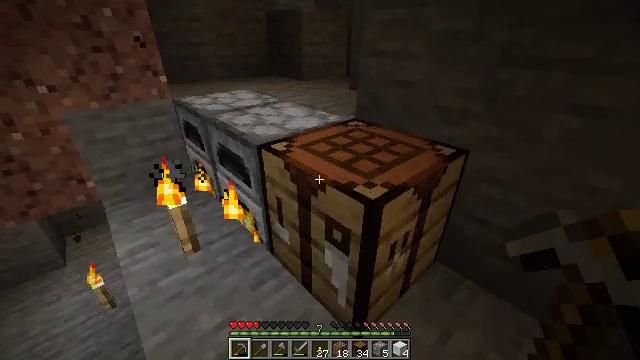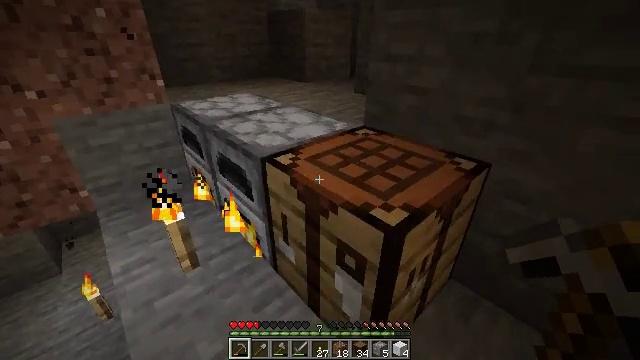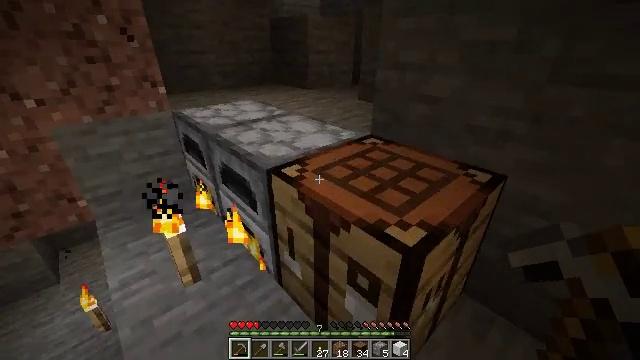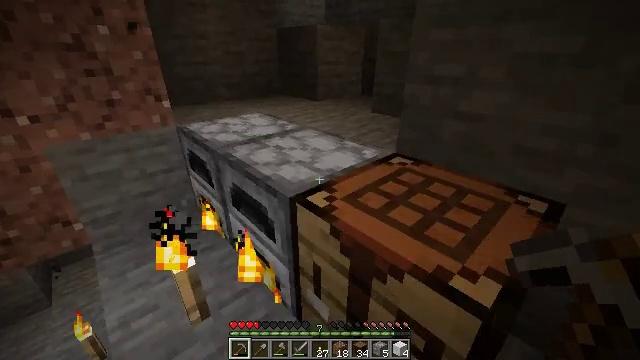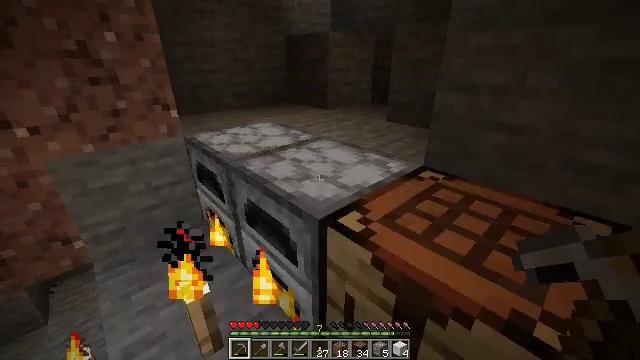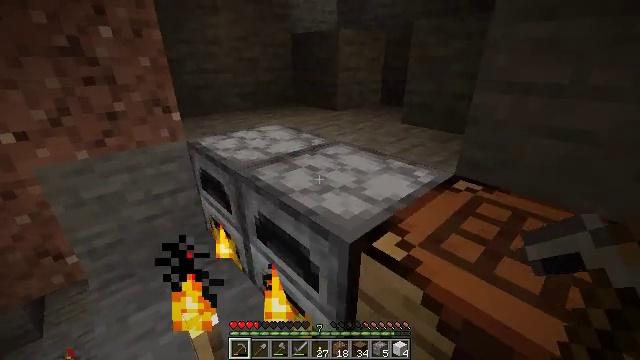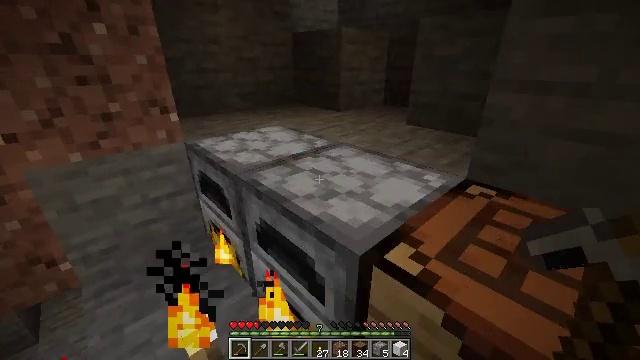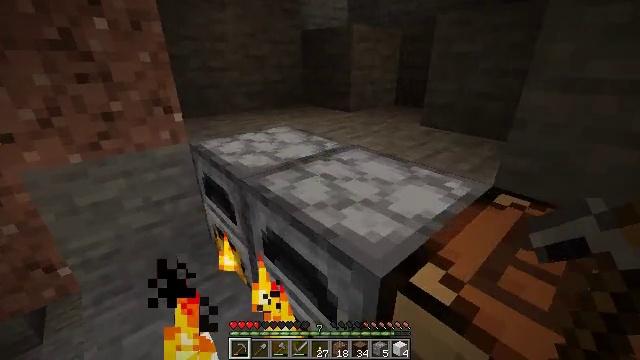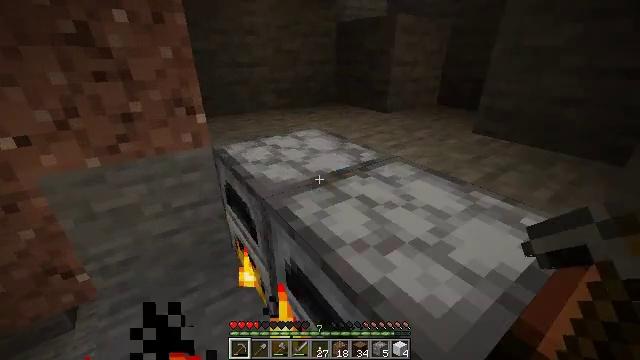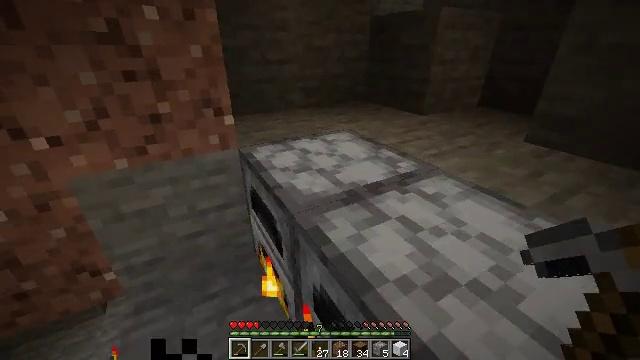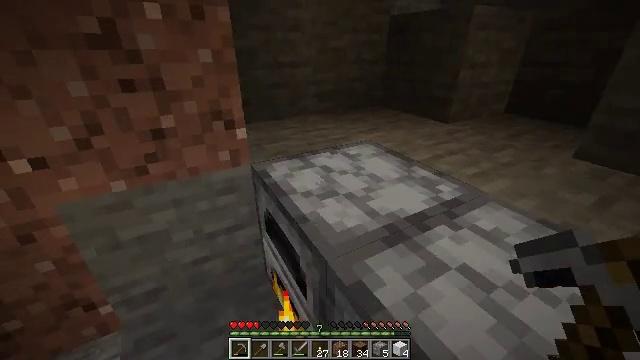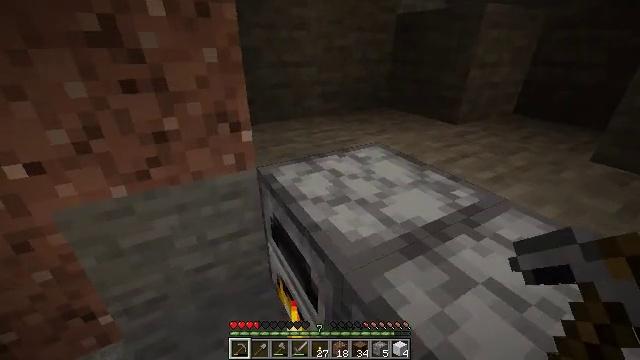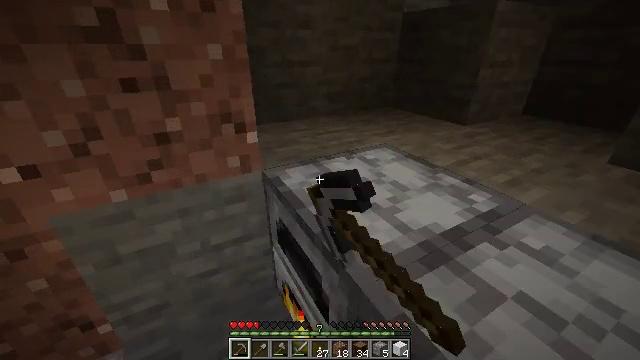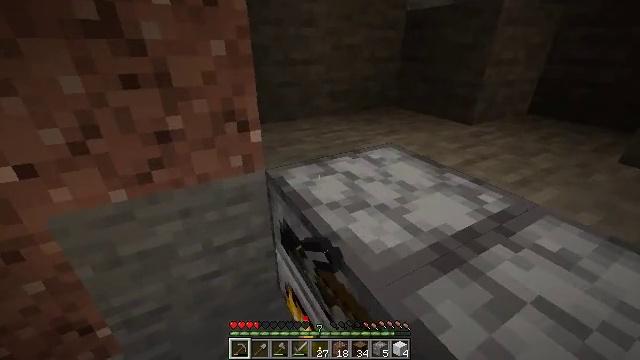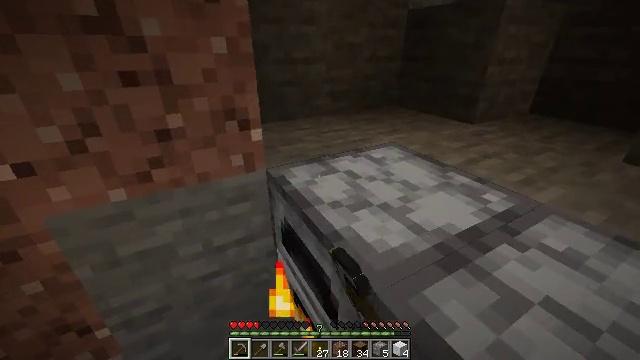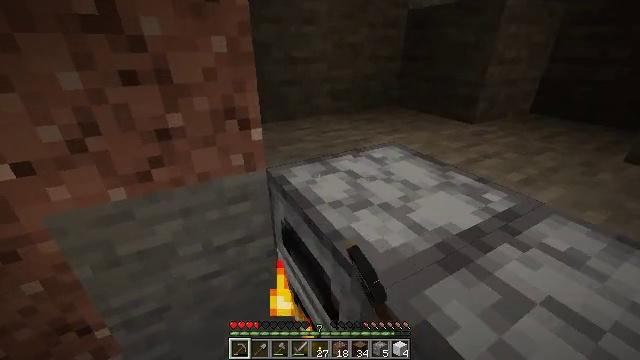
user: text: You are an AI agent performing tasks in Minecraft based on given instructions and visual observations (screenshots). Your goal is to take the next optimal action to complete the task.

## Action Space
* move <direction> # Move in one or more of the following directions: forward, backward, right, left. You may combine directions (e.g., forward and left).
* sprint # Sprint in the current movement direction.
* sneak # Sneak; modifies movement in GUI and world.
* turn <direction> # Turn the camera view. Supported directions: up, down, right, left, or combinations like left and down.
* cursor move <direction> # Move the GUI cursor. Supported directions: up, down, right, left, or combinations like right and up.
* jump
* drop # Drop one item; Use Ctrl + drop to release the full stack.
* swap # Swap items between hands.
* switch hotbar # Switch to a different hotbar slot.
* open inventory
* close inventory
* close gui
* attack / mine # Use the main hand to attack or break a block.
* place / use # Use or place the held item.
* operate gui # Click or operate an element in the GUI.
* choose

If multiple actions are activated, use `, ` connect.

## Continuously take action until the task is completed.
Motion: motion action
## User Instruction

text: craft item air
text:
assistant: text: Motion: move forward and move left
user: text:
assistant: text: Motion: move forward and move left, turn up
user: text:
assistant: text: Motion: move forward and move left, turn up
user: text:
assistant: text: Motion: move forward and move left, turn up
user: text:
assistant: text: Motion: move forward
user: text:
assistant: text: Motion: move forward
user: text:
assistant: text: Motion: move forward, turn left
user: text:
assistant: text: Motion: move forward and move left, turn left and down
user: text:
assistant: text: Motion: move forward and move left, turn left
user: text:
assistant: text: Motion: move forward and move left
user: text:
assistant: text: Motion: use / place
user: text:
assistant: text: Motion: use / place
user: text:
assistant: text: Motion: use / place
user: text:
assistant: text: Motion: use / place
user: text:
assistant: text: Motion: no_op
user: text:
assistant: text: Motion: open gui
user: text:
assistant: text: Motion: no_op
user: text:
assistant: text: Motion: no_op
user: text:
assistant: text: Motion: no_op
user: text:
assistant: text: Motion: no_op
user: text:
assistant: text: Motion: no_op
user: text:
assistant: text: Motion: no_op
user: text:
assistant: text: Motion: no_op
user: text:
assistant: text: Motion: cursor move right and up
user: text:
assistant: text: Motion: sneak, cursor move up
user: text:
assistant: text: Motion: sneak, cursor move up
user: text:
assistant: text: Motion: sneak
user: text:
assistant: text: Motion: sneak
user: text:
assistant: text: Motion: sneak, choose
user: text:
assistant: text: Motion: sneak, choose